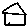
Label: house